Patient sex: M
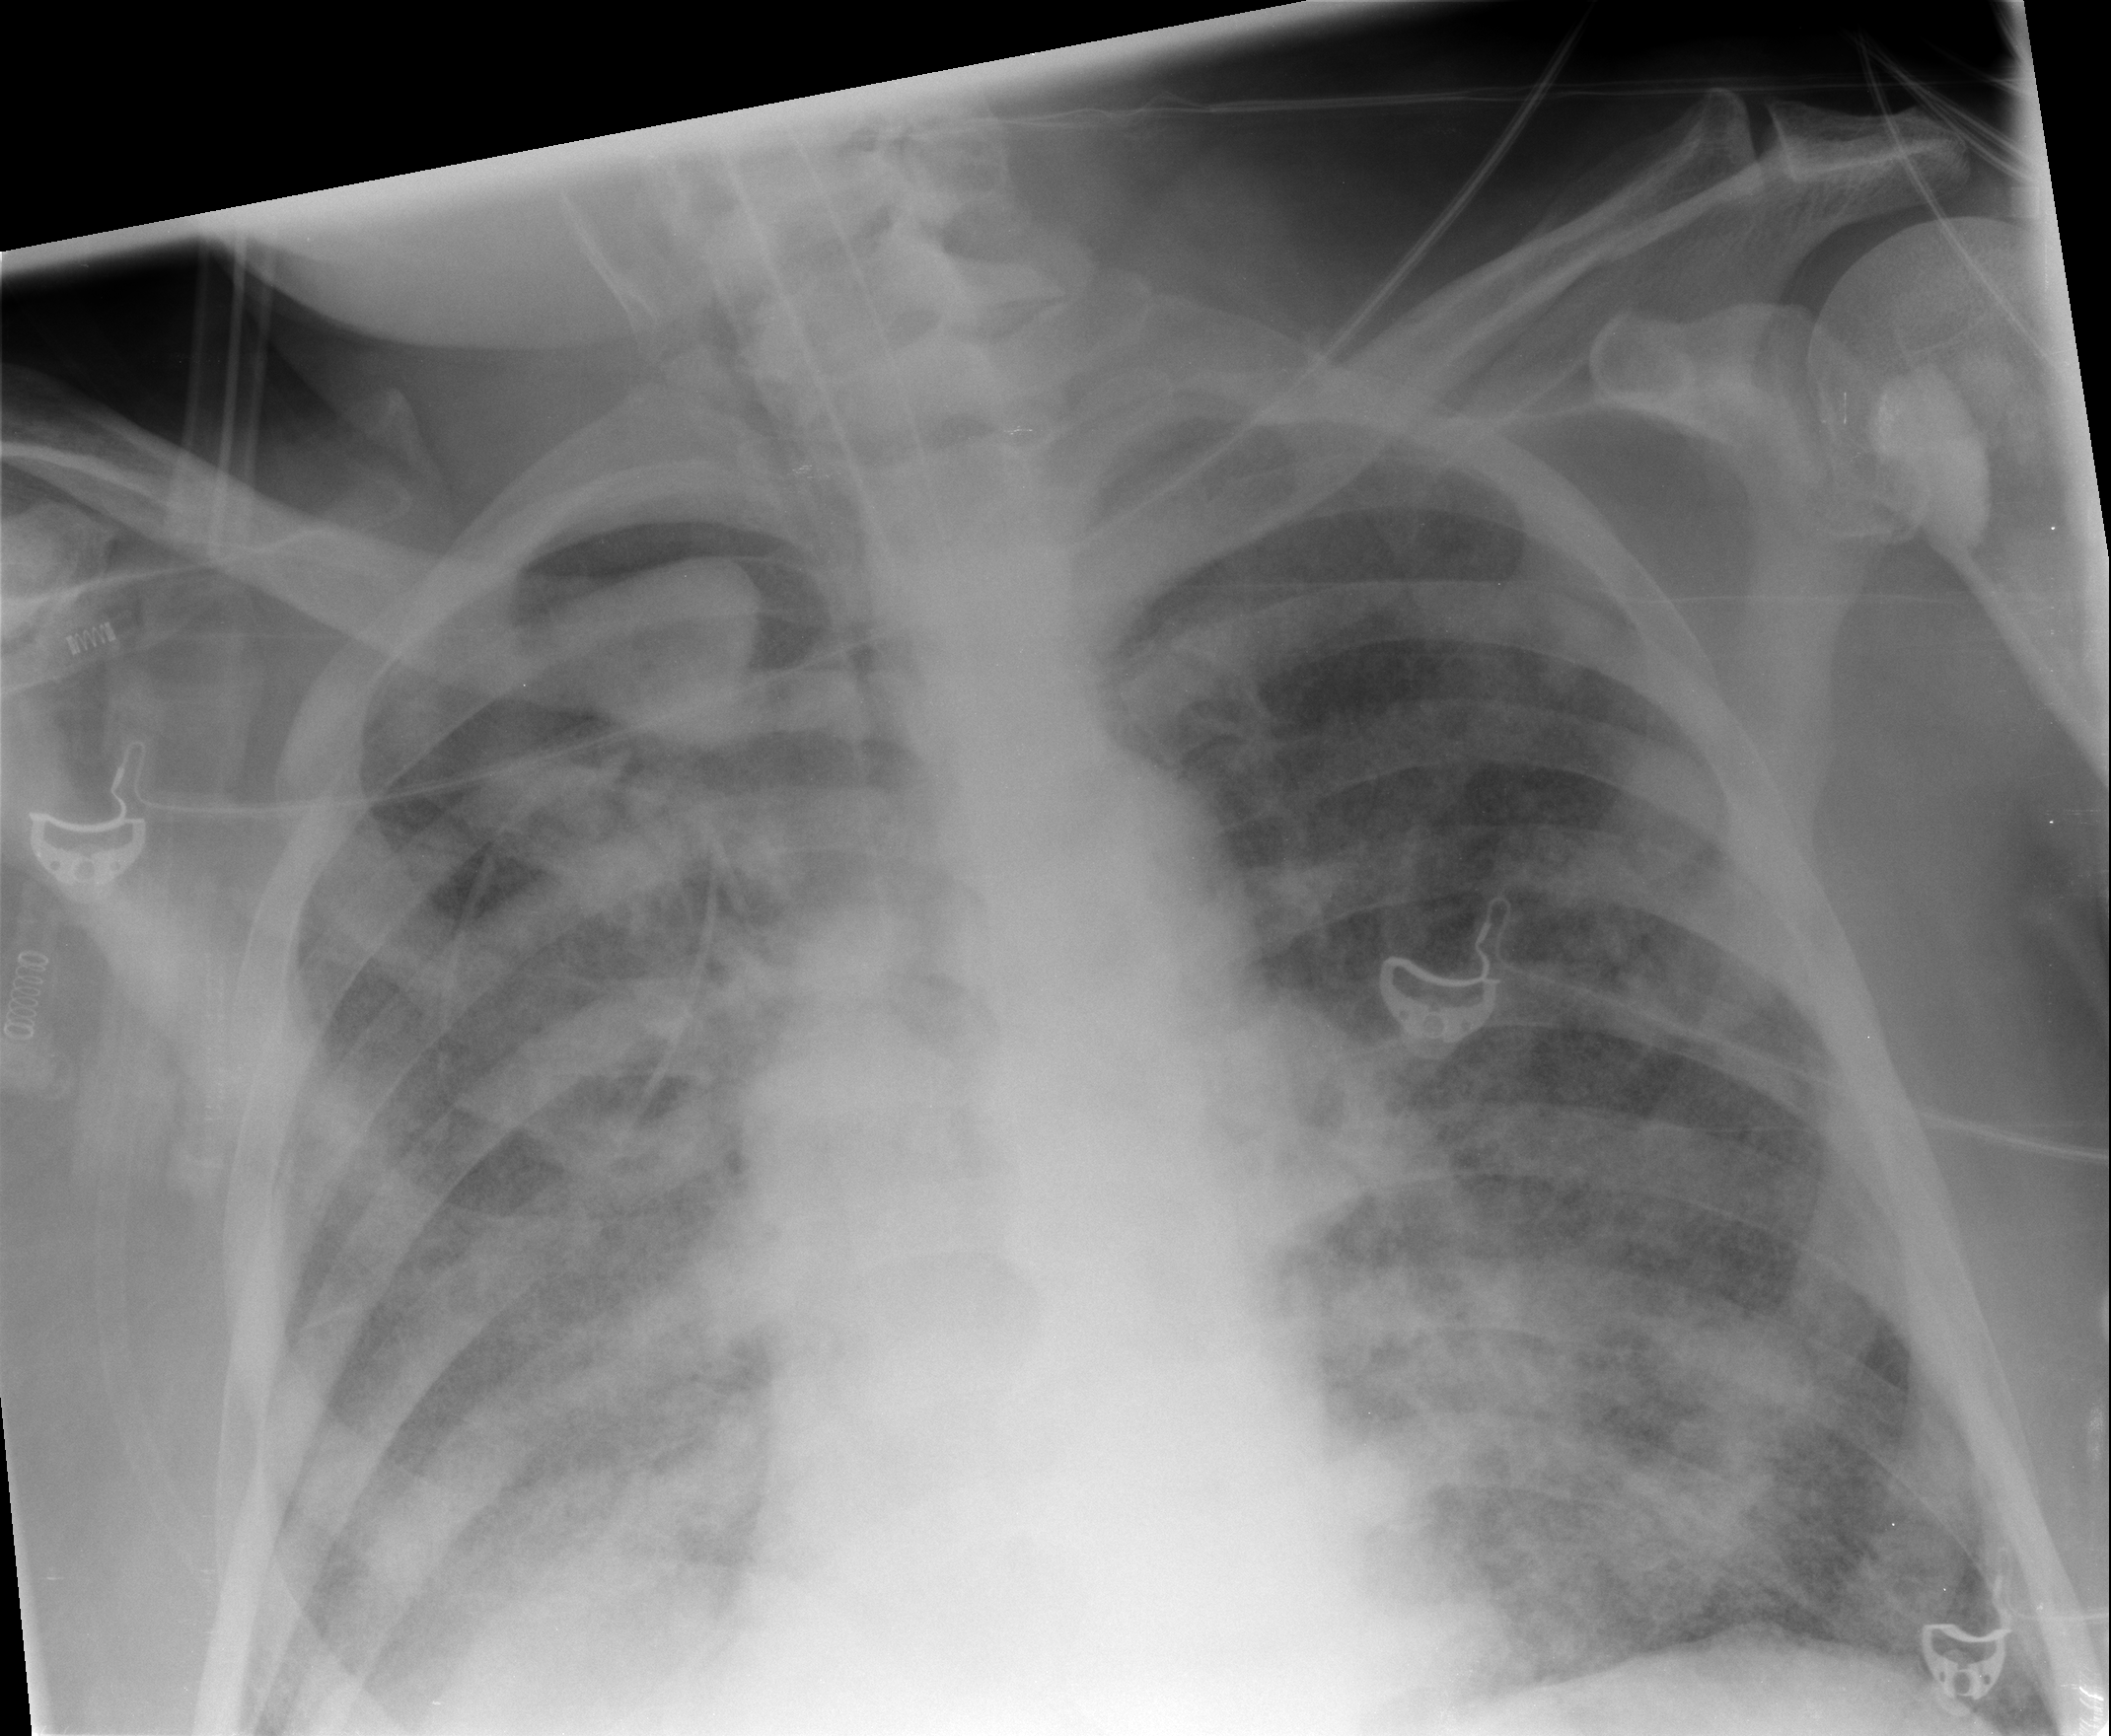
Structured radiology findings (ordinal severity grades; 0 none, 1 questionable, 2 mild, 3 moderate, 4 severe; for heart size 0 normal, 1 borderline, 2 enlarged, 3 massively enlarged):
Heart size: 0
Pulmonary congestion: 0
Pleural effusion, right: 2
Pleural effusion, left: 0
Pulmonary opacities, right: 3
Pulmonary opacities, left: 3
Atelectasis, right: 2
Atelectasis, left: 2